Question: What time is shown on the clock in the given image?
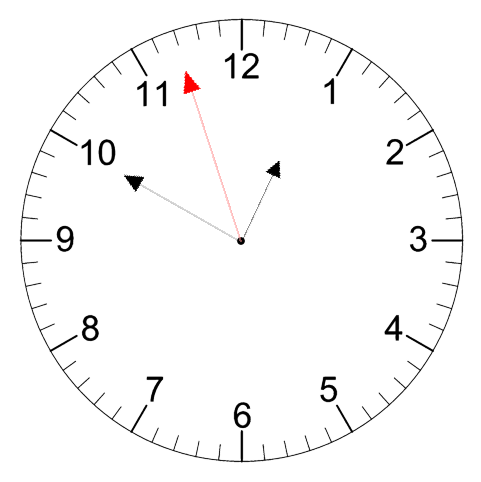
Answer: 12:49:57